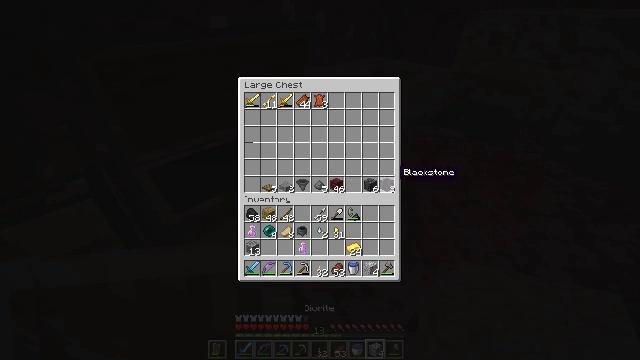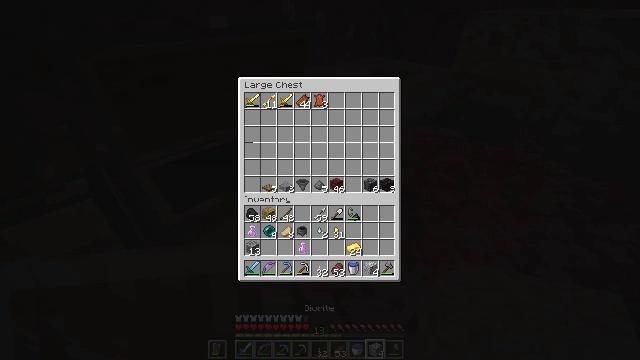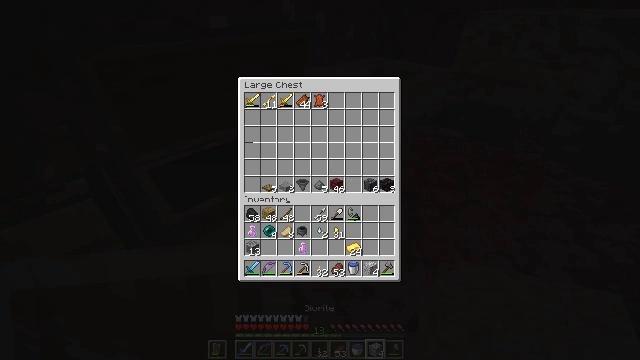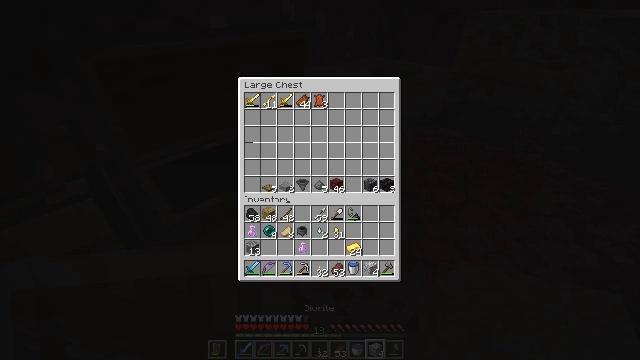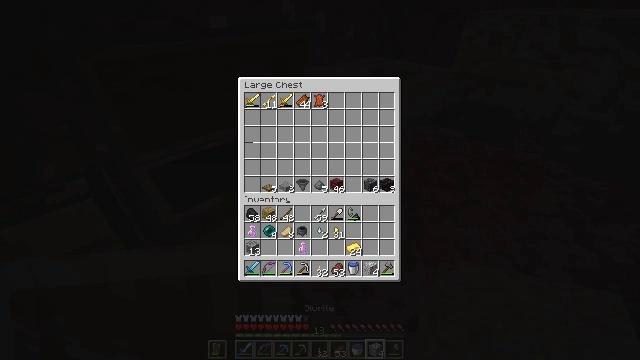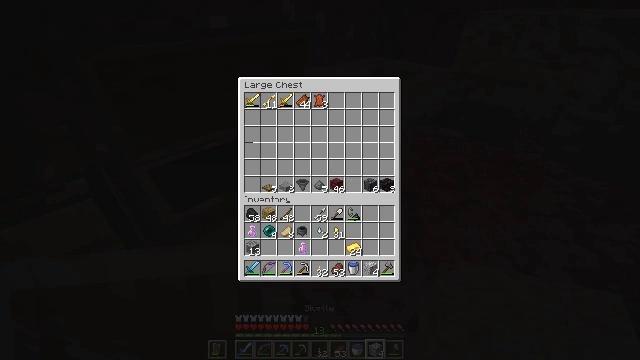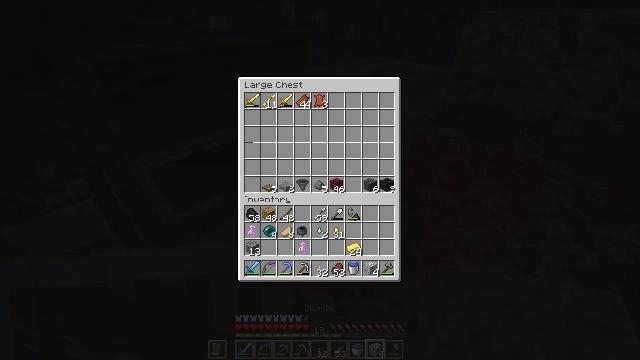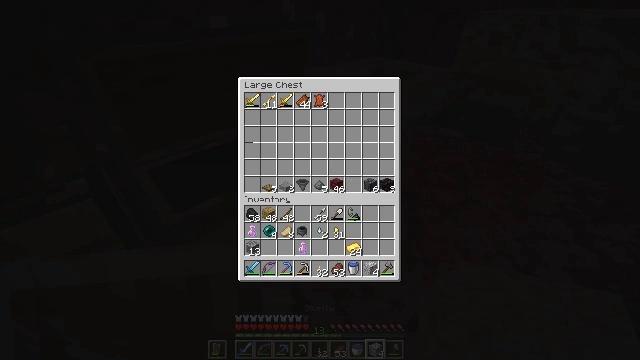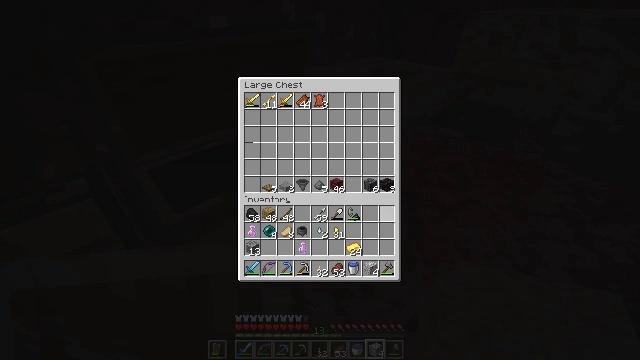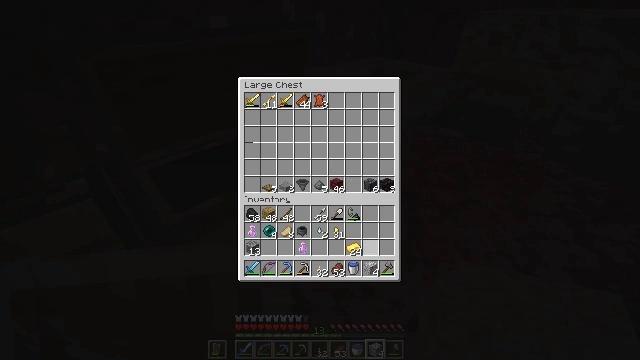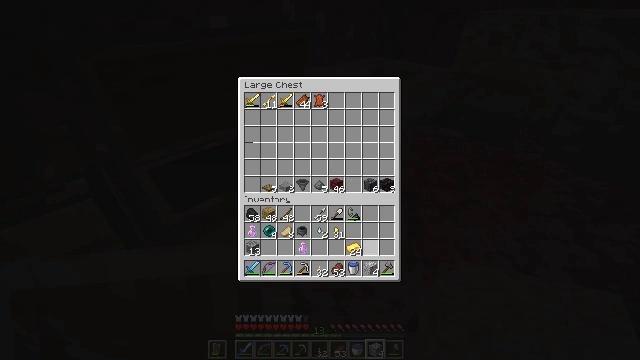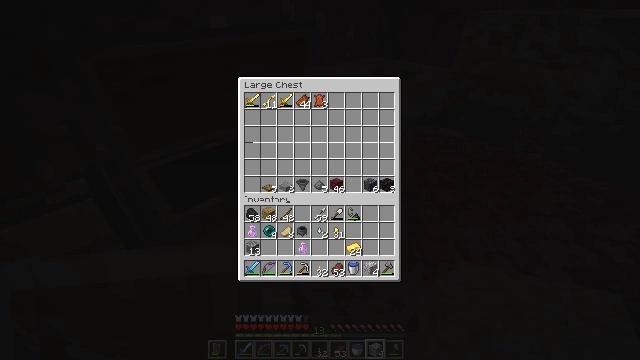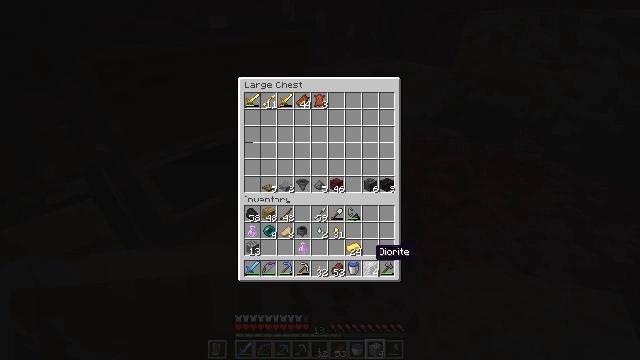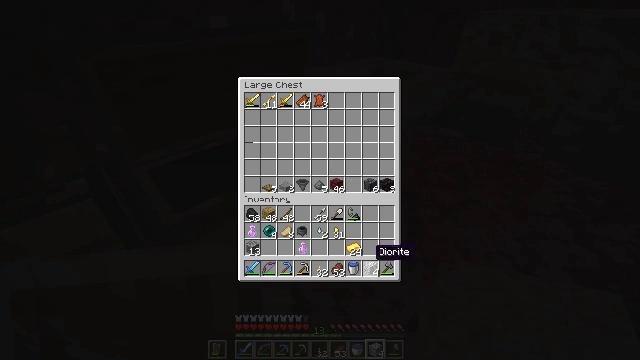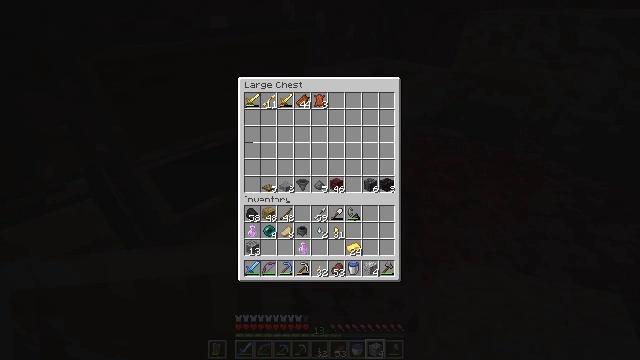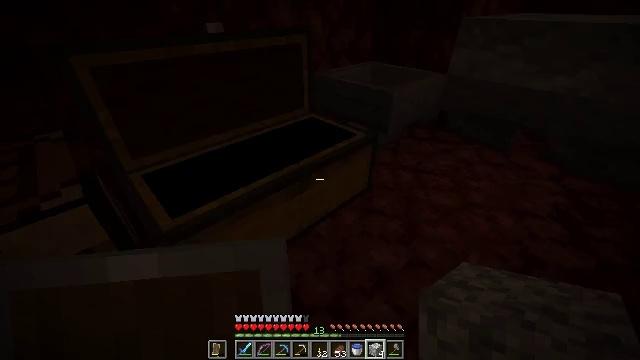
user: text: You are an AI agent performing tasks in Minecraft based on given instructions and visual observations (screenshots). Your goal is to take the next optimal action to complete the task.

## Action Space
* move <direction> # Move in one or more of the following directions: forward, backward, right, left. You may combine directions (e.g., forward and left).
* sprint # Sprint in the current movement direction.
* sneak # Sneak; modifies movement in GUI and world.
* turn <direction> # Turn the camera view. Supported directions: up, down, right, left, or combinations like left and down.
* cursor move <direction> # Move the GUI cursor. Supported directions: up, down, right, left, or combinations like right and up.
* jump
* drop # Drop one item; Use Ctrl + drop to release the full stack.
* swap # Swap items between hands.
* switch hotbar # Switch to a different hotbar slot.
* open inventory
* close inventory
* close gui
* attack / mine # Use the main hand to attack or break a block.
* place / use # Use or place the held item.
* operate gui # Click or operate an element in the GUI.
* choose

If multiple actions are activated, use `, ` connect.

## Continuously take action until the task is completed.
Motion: motion action
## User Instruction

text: Craft the ladder by arranging sticks in the crafting grid.
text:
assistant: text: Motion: no_op
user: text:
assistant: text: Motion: cursor move right
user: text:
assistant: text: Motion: no_op
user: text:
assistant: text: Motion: no_op
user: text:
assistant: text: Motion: no_op
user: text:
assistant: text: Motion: no_op
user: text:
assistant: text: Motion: cursor move left and down
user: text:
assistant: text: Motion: cursor move left and down
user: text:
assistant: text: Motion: cursor move down
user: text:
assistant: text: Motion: no_op
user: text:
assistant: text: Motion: no_op
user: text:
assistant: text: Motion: no_op
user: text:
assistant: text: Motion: no_op
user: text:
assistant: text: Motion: no_op
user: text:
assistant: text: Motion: no_op
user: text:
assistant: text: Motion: close gui
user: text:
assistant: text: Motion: turn right and up
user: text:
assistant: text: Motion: turn right and up
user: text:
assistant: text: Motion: turn right
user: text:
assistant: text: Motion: turn right and up
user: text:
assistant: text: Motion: turn right and up
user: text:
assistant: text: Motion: turn right and up
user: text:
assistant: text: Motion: turn right and up
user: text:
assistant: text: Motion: no_op
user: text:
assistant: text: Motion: no_op
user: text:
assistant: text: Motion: move forward
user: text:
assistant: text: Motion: move forward, turn left and up
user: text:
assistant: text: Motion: move forward, turn left and up
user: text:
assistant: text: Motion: move forward, turn left and up
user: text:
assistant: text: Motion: move forward, turn up, jump